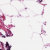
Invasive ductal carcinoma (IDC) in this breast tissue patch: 0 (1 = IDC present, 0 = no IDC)